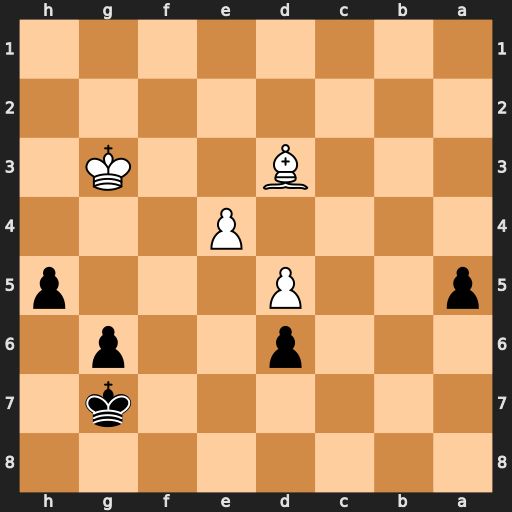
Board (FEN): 8/6k1/3p2p1/p2P3p/4P3/3B2K1/8/8
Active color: b
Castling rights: -
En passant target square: -
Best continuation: a4 Bc2 a3